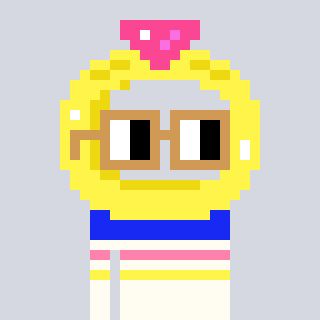
a pixel art character with square brown glasses, a ring-shaped head and a grayscale-colored body on a cool background